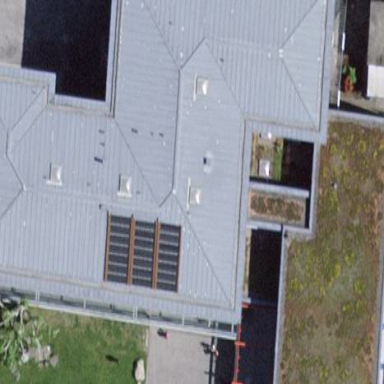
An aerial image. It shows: School building.